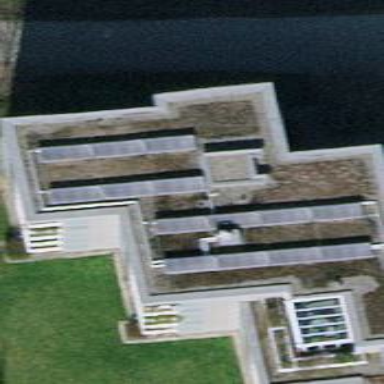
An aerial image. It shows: Flat-roofed apartment building.